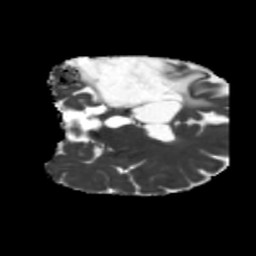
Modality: MD
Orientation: coronal
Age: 40
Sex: male
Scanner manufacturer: siemens
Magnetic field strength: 3 T
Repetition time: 5.25 s
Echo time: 0.08 s